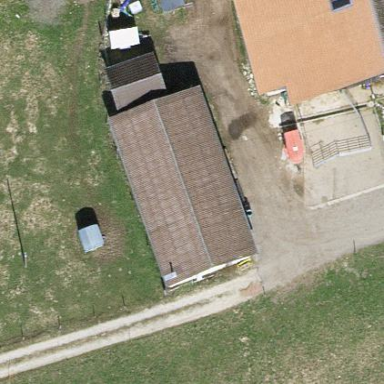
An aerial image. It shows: Farm building.